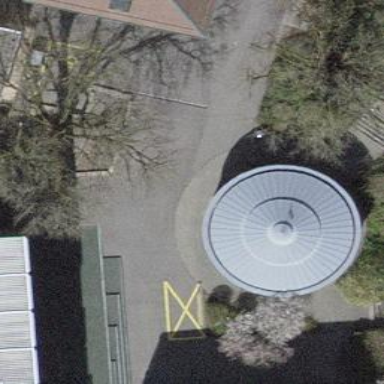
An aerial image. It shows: Building with toilets inside.